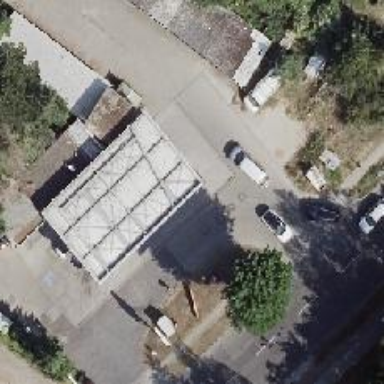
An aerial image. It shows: Fuel station.